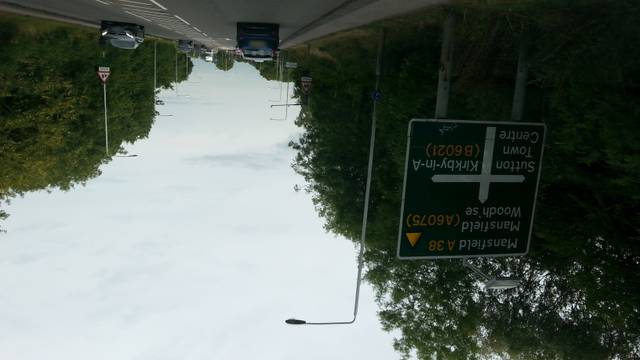
Region: United Kingdom
Coordinates: 53.12, -1.252